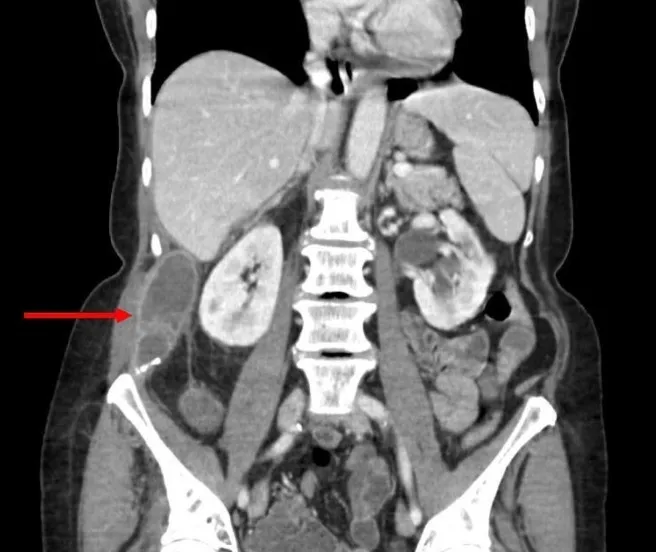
The abscess extended superiorly to the level of Morison's pouch and inferiorly to the right iliac wing.
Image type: radiology (ct)